Question: How could I do the opposite of:

In other words select all the people whose last name is NOT Hansen or Pettersen.
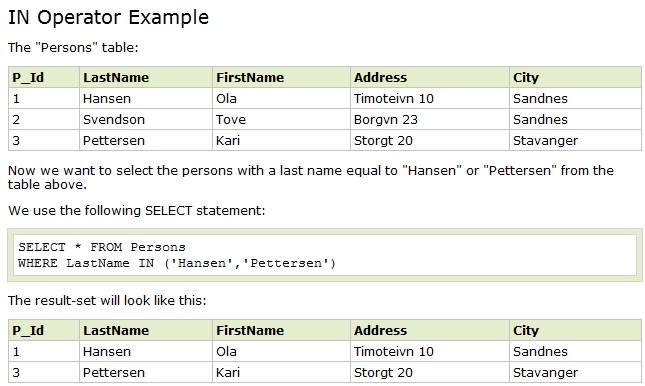
Answer: '''
WHERE lastname NOT IN ('Hansen', 'Pettersen')
'''
see the section "The IN and NOT IN operators" in <URL>